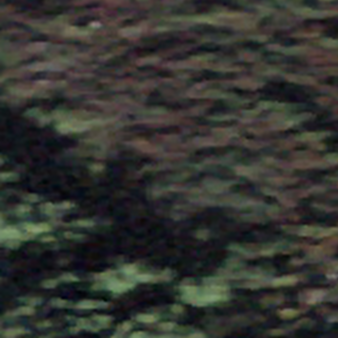
Label: other